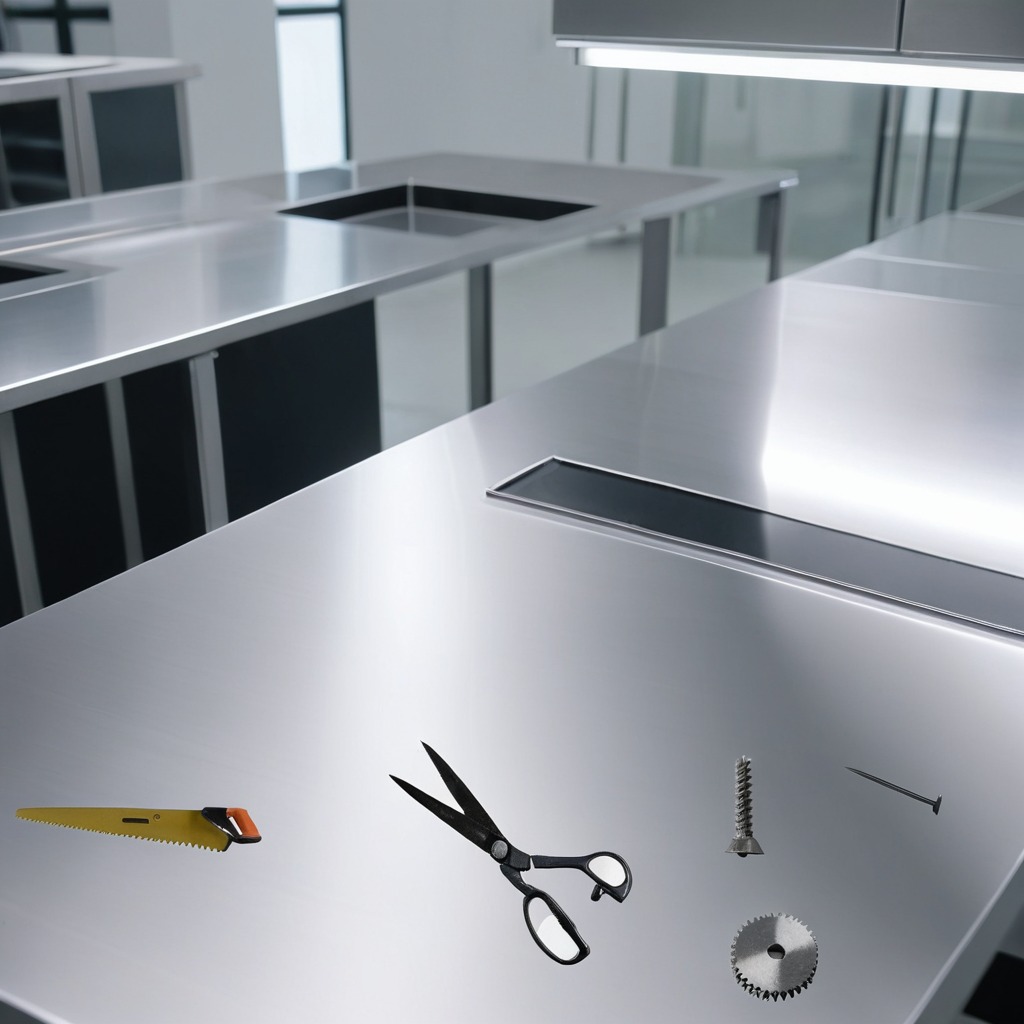
A gear with teeth, a screw, an iron nail, a saw, and a pair of scissors are lying on the stainless steel table.